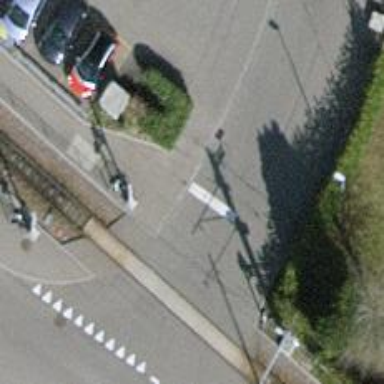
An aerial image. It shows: Hedge barrier.